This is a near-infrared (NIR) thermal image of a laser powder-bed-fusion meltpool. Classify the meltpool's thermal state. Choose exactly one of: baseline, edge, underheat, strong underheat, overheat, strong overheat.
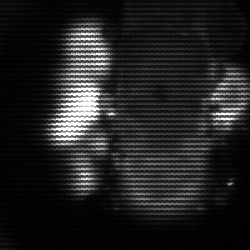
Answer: strong underheat